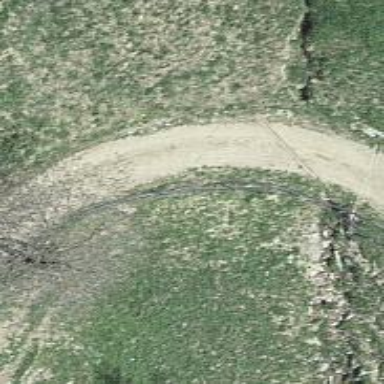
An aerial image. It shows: Service road with grade 3 tracktype.